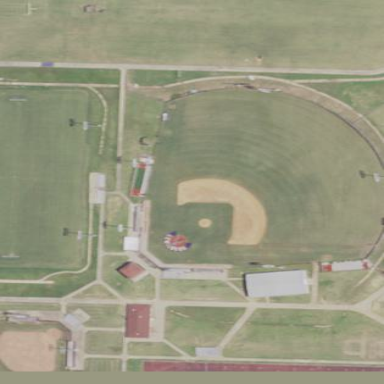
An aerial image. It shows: Baseball pitch for leisure land activities.